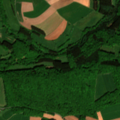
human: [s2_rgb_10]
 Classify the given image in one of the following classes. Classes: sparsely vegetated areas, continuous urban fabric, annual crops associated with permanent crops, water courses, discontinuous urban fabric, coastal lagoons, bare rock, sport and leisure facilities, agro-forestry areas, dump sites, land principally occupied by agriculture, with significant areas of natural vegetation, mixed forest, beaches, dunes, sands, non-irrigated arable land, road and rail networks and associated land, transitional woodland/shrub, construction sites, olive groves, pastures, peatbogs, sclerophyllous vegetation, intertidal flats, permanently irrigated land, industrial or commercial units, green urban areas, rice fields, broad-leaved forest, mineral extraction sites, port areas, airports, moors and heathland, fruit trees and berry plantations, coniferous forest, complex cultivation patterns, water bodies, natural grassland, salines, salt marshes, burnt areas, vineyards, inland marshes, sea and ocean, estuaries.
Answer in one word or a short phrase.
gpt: non-irrigated arable land, pastures, complex cultivation patterns, broad-leaved forest, mixed forest